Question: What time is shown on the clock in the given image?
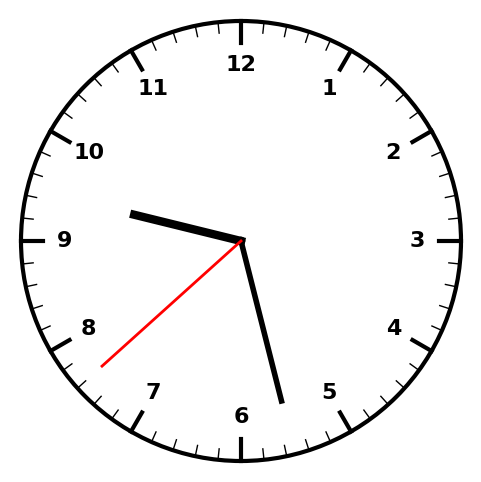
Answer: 09:27:38